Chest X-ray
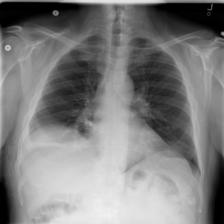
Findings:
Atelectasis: positive
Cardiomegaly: negative
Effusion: negative
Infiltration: negative
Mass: negative
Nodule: negative
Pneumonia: negative
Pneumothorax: negative
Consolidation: negative
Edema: negative
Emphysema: positive
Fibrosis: negative
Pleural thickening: negative
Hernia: negative